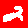
Digit: 2